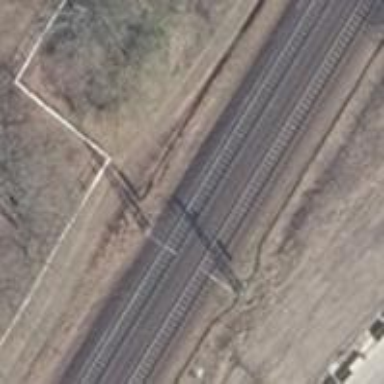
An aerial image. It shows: Railway milestone with catenary mast.